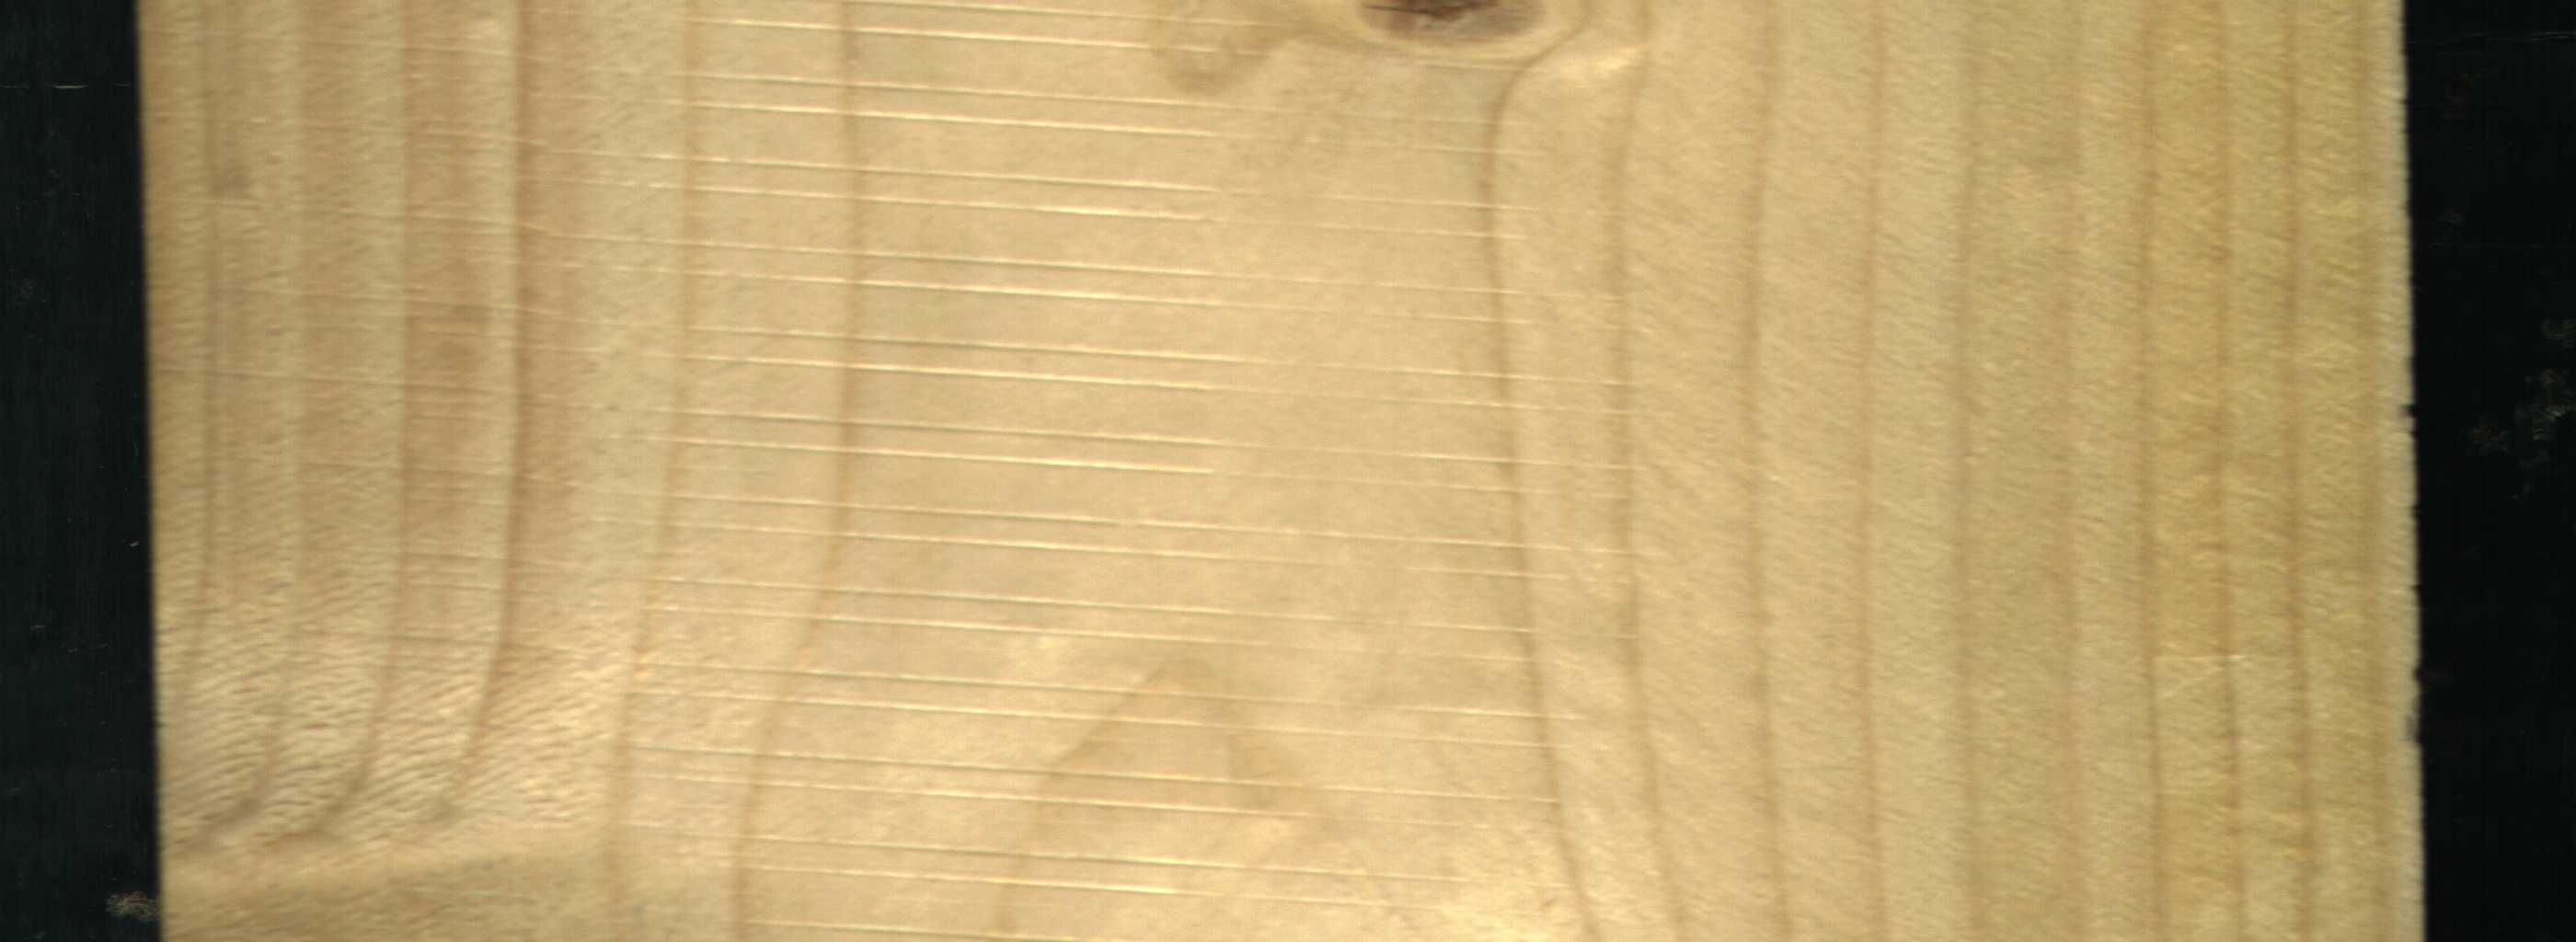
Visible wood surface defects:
Live_Knot